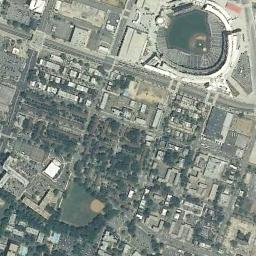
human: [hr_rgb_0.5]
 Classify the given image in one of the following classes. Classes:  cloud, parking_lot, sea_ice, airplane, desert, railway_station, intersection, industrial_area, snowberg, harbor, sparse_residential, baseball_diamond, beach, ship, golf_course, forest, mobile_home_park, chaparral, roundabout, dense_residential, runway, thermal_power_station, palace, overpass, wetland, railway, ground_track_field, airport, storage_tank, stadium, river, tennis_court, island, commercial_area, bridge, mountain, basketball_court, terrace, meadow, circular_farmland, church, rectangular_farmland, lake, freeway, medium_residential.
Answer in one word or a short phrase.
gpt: stadium